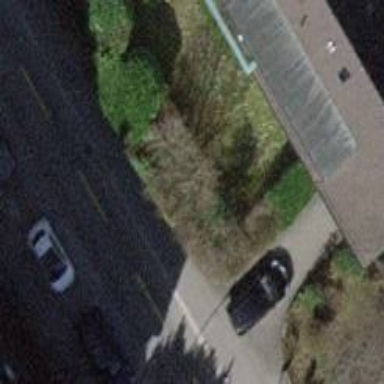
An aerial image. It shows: Sidewalk.